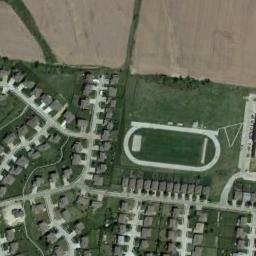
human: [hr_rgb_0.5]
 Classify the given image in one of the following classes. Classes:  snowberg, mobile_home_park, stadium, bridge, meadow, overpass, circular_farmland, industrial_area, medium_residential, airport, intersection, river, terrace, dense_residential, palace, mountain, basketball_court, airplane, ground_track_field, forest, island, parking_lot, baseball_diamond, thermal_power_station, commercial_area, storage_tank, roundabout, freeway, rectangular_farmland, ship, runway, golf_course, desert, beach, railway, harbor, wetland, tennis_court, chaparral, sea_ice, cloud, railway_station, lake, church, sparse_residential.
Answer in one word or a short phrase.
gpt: ground_track_field